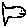
Label: fish